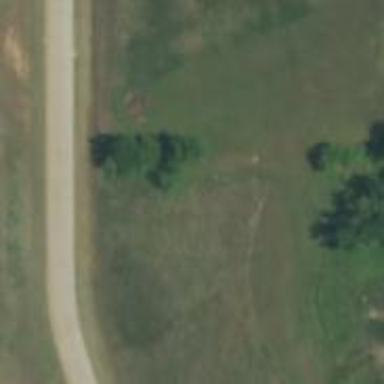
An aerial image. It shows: Disc golf hole.